Question: I want a background to repeat-x at the top of my page, but I want it to begin repeating from the center, not across the whole page. For example something like this:

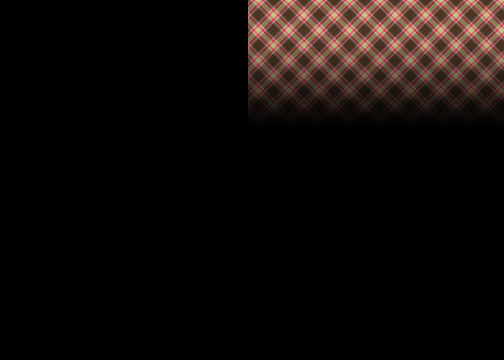
Answer: One way is to use the '::after' pseudo selector like this:
'''
body::after {
content: '';
position: absolute;
left: 50%;
right: 0;
top: 0;
bottom: 0;
z-index: -1;
background: url('http://i.imgur.com/2xPV3gf.png') repeat-x left top;
}
'''
Fiddle: <URL>